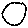
Label: circle